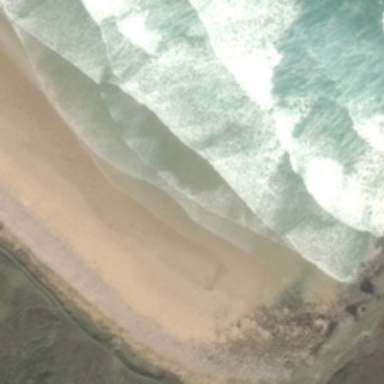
A beach is near an ocean with white waves .